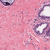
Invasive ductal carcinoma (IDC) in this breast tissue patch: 0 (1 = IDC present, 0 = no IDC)